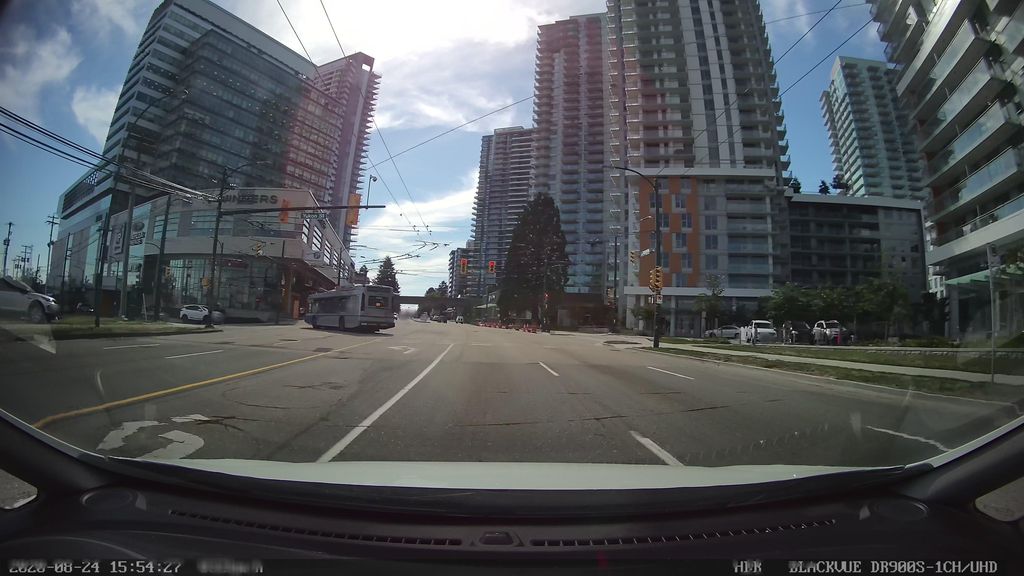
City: vancouver